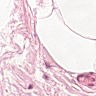
Metastatic tissue present: no